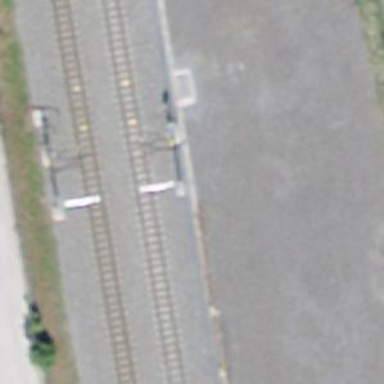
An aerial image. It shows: Catenary mast for power lines.